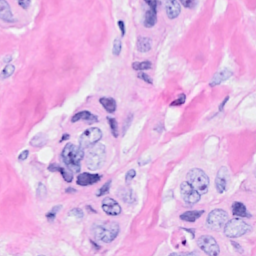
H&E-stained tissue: Breast